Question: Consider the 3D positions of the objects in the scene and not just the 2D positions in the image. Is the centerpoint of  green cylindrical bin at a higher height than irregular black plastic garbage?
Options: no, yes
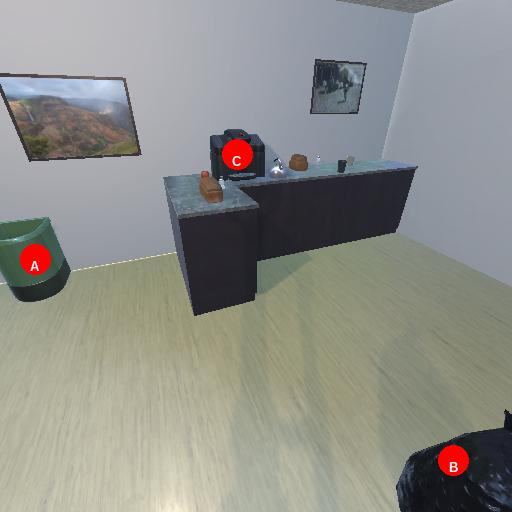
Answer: no